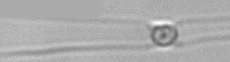
Label: Chaetoceros_similis